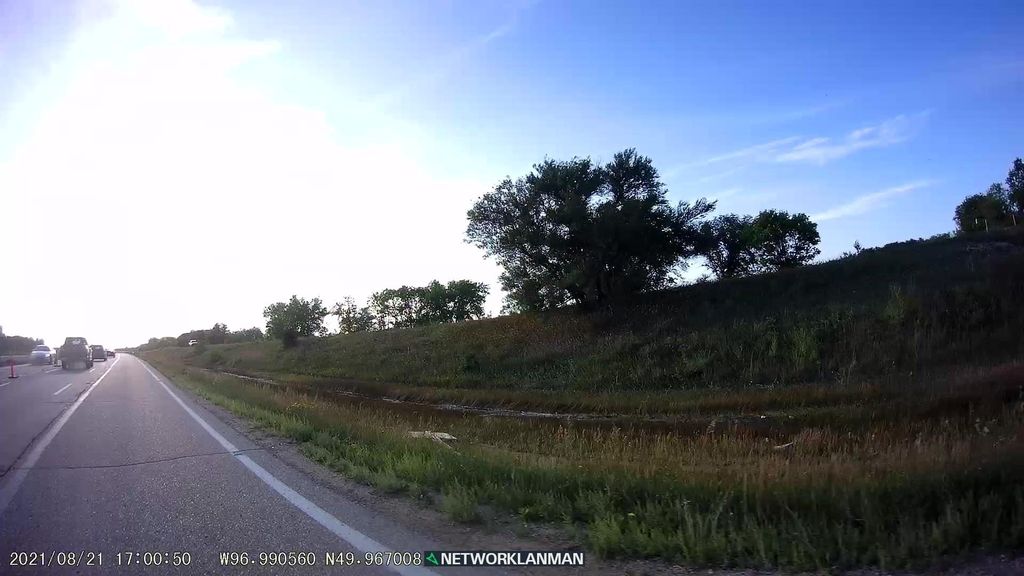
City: winnipeg